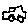
Label: car